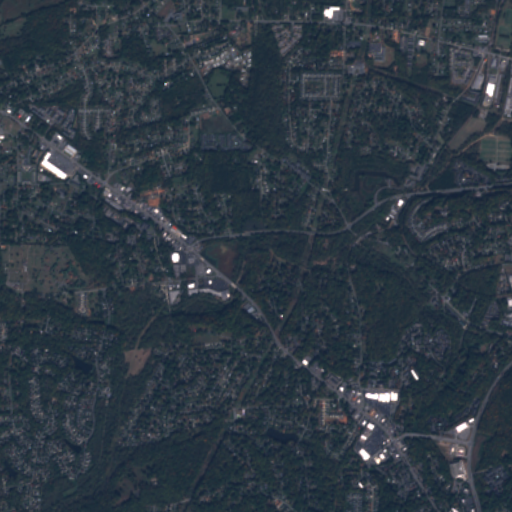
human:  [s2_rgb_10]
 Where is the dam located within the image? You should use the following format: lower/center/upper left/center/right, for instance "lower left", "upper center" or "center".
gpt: The dam is located in the lower left of the image.
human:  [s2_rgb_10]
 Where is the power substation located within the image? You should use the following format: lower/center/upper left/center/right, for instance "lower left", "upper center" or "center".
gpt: The power substation is located in the upper right of the image.
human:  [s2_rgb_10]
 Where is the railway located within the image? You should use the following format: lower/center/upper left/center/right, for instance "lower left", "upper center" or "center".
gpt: The railway is located in the upper right of the image.
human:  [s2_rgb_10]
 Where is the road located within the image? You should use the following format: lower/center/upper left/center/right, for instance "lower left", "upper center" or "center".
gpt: There is no road in the image.